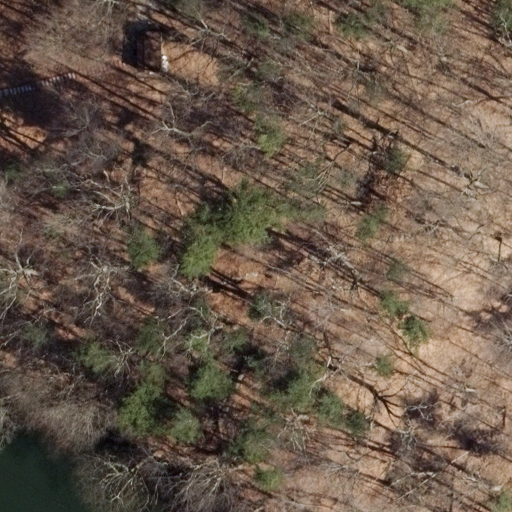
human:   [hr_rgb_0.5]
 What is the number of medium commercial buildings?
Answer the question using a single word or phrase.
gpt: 0

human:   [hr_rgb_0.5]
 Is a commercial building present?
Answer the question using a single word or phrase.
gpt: no

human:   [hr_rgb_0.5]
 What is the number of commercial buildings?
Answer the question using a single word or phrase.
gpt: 0

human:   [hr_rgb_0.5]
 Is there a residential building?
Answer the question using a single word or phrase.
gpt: yes

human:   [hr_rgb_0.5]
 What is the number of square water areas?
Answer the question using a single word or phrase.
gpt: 0

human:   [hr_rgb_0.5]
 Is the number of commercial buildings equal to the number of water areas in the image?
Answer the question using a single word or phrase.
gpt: no

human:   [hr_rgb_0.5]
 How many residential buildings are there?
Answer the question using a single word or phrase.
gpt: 1

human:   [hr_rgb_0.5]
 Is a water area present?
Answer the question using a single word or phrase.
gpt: yes

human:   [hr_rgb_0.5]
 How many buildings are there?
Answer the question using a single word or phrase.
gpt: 1

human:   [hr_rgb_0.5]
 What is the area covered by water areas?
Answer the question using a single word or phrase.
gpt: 15m2

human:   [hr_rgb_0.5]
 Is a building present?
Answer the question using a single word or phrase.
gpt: yes

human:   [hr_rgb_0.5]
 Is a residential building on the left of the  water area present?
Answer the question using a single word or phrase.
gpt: no

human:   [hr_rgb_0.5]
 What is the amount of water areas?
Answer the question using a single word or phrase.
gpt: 1

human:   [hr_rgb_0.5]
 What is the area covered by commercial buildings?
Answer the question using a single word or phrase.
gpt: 0m2

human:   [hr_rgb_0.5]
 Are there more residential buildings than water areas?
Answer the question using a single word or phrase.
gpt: no

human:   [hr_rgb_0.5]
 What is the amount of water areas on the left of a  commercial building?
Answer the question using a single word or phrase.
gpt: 0

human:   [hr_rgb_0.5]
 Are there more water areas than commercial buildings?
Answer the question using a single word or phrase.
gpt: yes

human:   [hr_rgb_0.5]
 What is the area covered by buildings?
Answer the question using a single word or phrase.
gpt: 40m2

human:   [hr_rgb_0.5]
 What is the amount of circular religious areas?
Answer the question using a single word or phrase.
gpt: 0

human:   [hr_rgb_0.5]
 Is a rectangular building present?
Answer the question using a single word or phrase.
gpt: yes

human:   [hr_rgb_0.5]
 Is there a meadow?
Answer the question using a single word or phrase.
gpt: no

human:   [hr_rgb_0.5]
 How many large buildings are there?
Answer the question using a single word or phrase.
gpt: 0

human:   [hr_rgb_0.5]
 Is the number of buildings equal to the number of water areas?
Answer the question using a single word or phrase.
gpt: yes

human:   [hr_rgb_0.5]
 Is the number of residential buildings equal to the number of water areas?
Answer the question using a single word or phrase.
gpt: yes

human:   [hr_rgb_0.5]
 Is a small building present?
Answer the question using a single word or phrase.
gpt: yes

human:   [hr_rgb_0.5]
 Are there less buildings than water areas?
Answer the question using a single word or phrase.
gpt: no

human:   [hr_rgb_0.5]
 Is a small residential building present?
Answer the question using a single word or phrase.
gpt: yes

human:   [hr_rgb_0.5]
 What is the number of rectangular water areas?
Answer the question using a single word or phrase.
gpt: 1

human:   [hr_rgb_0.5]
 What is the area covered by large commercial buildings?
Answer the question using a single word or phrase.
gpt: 0m2

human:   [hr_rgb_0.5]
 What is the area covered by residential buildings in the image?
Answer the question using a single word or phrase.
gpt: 40m2

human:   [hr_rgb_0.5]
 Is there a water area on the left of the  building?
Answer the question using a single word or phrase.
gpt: yes

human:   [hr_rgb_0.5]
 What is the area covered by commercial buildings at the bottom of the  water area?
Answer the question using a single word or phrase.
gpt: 0m2

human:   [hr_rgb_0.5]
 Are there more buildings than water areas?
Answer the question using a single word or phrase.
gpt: no

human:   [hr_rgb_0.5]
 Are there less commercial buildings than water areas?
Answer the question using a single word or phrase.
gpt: yes

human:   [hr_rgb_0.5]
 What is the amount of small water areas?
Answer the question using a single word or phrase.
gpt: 1

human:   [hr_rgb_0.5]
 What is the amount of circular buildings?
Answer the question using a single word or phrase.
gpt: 0

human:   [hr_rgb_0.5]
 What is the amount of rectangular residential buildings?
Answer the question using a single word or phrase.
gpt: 1

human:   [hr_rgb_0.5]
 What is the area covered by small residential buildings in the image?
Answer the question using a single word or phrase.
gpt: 40m2

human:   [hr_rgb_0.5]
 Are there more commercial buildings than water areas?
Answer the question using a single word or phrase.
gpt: no

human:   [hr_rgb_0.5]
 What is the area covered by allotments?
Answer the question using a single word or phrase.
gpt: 0m2

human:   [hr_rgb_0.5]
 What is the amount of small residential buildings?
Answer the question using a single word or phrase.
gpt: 1

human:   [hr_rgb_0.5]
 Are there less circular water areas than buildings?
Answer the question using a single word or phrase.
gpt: yes

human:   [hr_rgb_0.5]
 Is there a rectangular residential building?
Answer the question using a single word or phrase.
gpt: yes

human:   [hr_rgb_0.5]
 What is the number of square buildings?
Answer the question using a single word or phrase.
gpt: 0

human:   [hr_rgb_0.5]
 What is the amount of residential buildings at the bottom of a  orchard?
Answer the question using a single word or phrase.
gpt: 0

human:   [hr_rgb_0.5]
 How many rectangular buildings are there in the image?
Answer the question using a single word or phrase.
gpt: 1

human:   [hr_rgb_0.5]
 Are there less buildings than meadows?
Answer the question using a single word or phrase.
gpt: no

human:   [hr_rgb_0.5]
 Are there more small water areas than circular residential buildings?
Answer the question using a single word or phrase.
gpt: yes

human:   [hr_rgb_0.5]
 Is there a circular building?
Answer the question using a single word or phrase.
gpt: no

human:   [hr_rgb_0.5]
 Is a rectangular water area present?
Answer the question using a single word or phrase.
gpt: yes

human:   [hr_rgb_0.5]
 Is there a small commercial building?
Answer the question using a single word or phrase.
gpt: no

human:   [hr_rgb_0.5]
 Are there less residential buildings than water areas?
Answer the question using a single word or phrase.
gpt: no

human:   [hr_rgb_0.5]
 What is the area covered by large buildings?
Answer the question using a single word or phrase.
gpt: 0m2

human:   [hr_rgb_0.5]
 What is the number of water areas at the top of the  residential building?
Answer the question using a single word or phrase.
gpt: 0

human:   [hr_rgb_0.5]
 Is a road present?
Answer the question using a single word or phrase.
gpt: no

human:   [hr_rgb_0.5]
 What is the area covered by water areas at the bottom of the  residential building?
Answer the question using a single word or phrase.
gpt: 15m2

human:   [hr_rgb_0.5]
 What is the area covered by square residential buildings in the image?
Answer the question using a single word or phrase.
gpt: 0m2

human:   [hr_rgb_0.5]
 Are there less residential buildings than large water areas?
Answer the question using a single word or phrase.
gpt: no

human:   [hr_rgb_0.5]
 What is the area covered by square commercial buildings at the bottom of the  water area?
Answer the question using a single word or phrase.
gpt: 0m2

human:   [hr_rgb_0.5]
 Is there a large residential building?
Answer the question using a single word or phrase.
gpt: no

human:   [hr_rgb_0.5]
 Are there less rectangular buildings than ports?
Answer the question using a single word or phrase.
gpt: no

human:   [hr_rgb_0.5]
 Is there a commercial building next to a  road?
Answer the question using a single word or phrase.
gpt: no

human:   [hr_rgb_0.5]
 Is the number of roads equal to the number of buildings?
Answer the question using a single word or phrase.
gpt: no

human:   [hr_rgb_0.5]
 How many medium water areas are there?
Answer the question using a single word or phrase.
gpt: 0